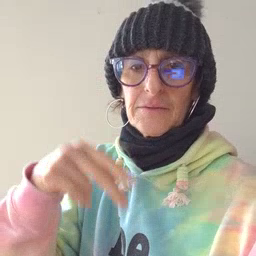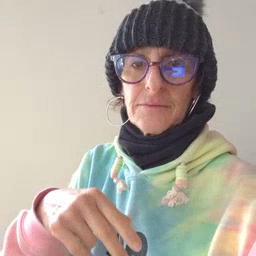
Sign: high